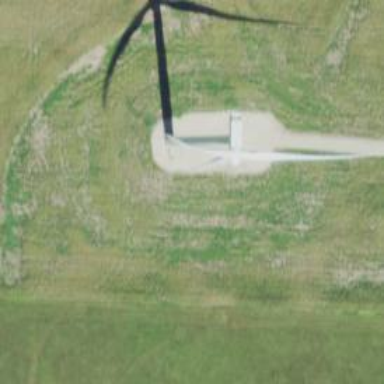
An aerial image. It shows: Wind turbine used as power generator.